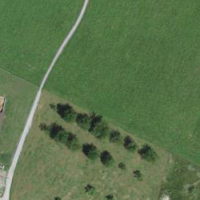
EUNIS habitat code: 24
Species observed at this site:
Anthriscus sylvestris